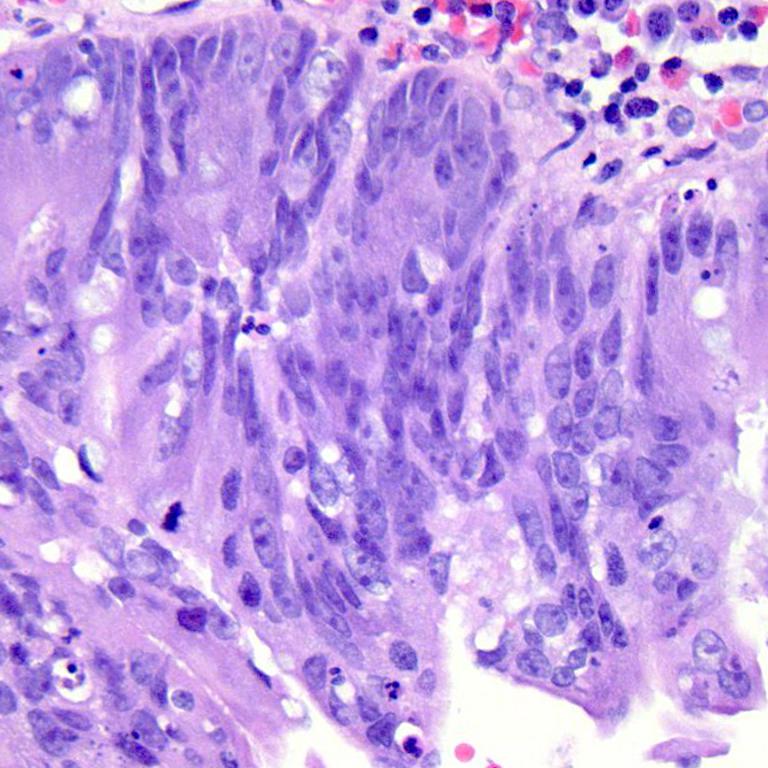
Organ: colon
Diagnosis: adenocarcinomas